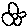
Label: flower